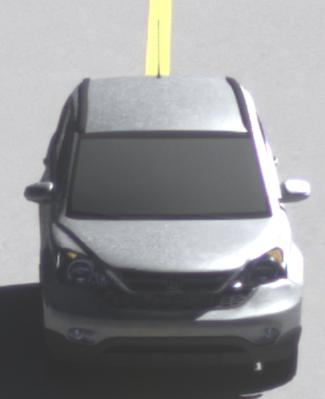
Make: Honda
Model: CR-V
Detailed model: CR-V (III) (04/10 - 10/12)
Model produced from: 2010
Model produced until: 2012
Doors: 5
Color: white
Road condition: dry road
Daytime: midday
Contrast: high contrast